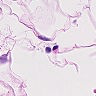
Metastatic tissue present: no